Field crop: maize
Growth stage: 2
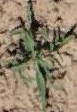
Species: atriplex